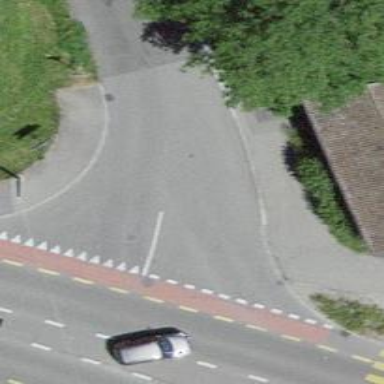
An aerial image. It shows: Smooth asphalt road in residential area.